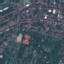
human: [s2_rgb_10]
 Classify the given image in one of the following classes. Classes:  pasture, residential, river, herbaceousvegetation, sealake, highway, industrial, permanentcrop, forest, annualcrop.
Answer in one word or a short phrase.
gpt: Residential